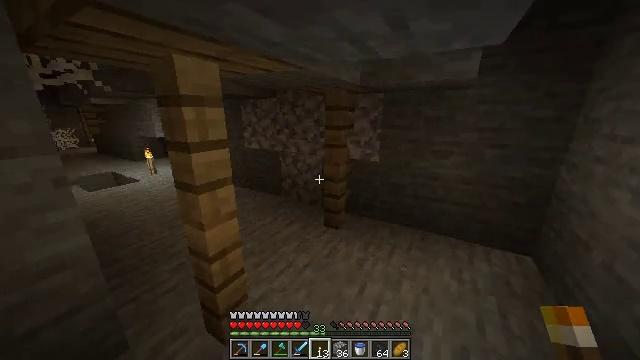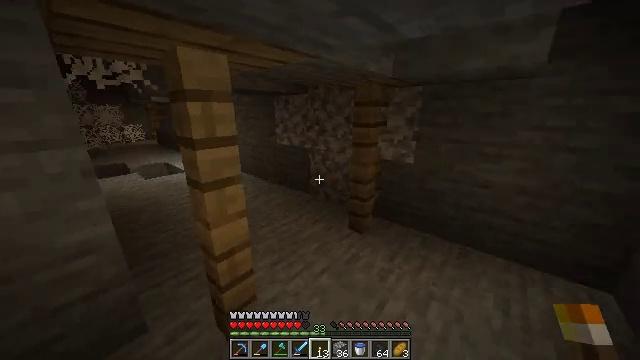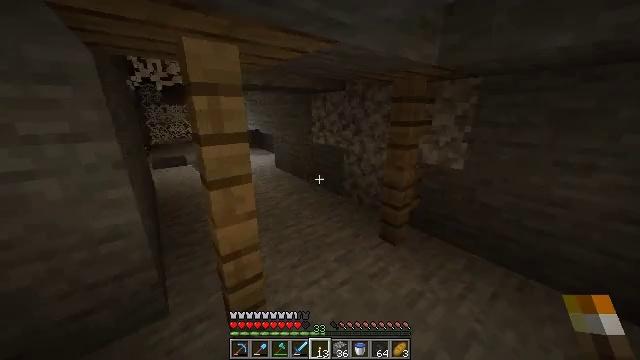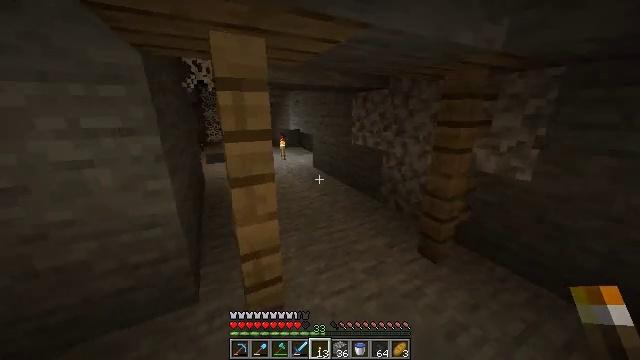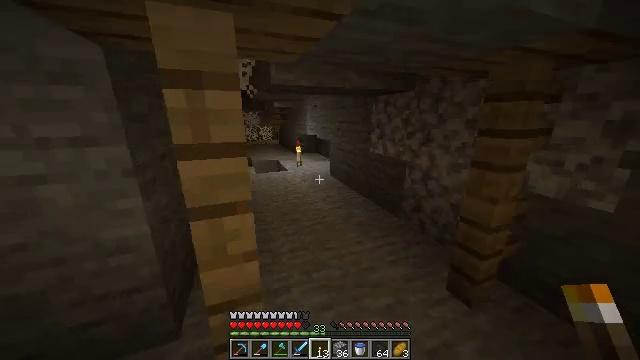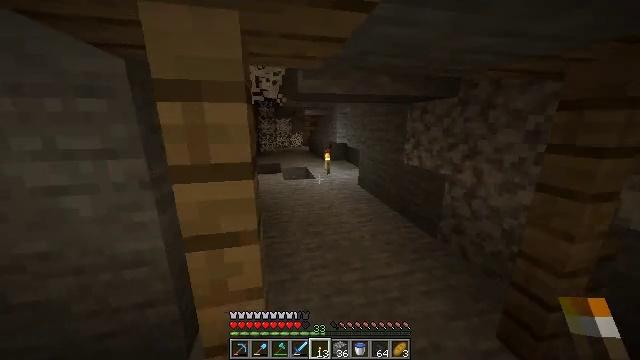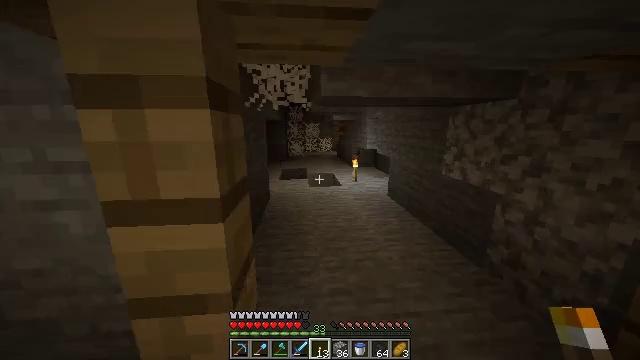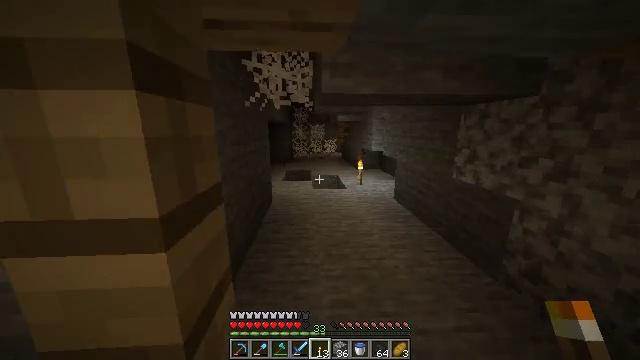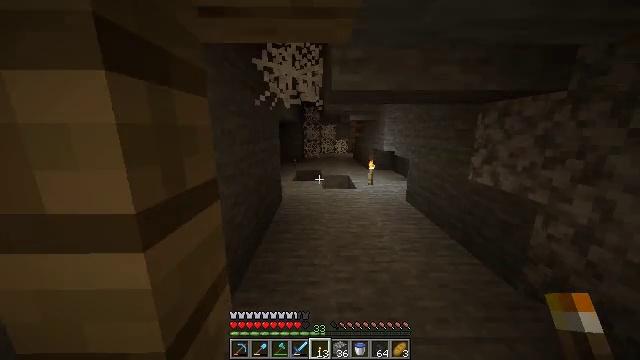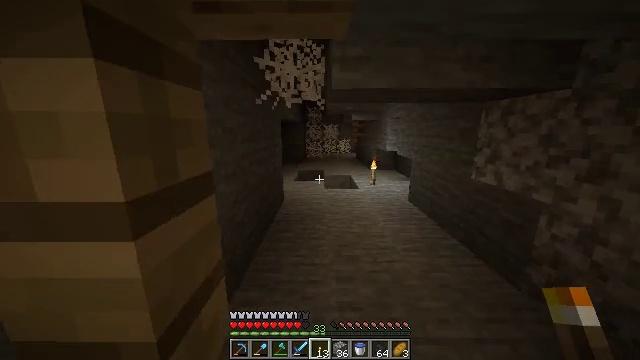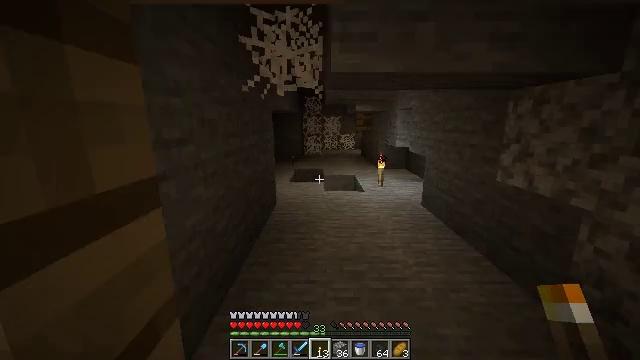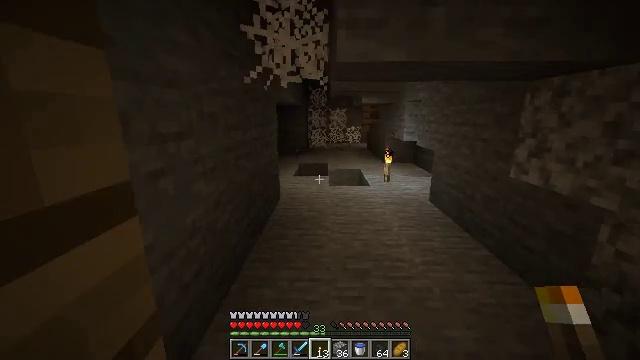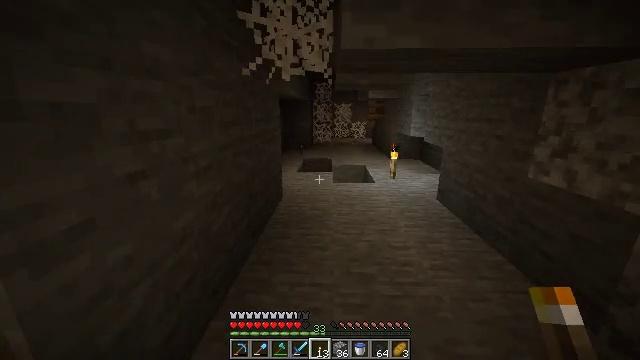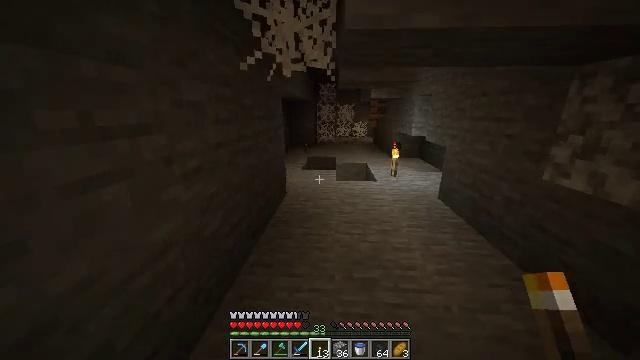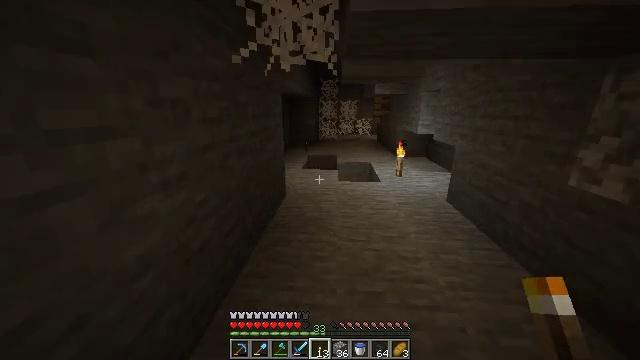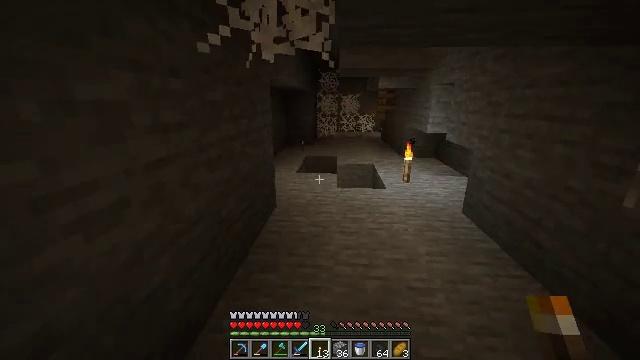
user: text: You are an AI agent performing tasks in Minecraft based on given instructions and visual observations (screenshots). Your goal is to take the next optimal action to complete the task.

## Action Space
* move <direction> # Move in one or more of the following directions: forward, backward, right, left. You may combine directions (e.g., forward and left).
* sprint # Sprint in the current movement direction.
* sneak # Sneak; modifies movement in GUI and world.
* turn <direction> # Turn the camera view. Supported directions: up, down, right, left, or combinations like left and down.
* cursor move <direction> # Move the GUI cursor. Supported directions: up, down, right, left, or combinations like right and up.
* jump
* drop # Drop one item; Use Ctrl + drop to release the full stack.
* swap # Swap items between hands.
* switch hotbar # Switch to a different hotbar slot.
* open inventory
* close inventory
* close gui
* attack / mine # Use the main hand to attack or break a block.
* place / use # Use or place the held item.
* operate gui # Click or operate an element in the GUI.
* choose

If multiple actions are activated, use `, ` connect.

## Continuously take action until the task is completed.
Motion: motion action
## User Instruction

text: Gather cobweb from abandoned mineshafts.
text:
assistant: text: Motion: move forward and move right, sprint, turn left
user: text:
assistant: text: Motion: move forward, sprint, turn left
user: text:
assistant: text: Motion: move forward, sprint, turn left
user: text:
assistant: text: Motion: move forward, sprint, turn left and up
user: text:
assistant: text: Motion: move forward, sprint, turn left and up
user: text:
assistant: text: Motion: move forward, sprint, turn left and up
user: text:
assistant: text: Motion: move forward, sprint, turn left
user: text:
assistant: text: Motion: move forward, sprint, turn left
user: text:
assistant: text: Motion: move forward, sprint
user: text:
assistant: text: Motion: move forward, sprint
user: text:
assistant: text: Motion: move forward, sprint, turn left and down
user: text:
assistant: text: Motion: move forward, sprint, turn left and down
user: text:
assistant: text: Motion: move forward, sprint, turn left and down
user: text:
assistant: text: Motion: move forward, sprint
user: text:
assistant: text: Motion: move forward and move right, sprint
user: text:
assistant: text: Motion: move forward and move right, sprint
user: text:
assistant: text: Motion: move forward and move right, sprint
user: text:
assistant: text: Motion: move forward and move right, sprint
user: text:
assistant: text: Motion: move forward, sprint
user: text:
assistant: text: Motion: move forward, sprint
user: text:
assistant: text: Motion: move forward, sprint
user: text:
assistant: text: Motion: move forward, sprint
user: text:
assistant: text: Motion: move forward, sprint
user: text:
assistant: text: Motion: move forward, sprint
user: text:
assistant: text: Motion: move forward, sprint
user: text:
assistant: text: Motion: move forward, sprint
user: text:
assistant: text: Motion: move forward, sprint
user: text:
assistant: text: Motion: move forward, sprint
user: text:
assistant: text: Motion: move forward, sprint, turn down
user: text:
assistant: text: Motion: move forward, sprint, turn left and down